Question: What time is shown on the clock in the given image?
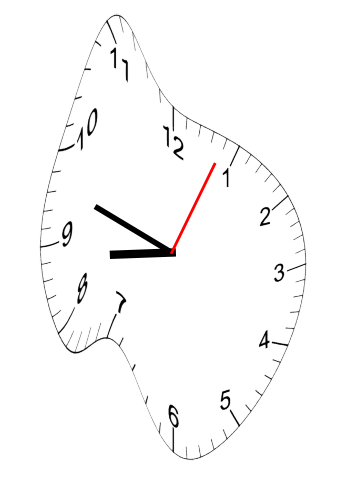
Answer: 08:48:04